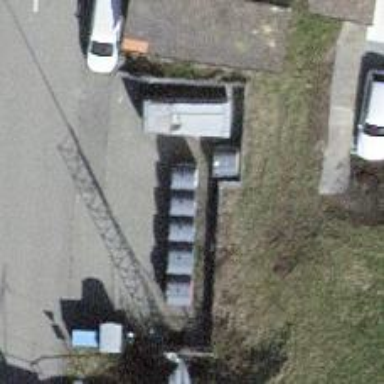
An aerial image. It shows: Recycling container for scrap metal.